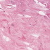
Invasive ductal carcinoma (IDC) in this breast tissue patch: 0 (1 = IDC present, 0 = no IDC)